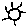
Label: sun